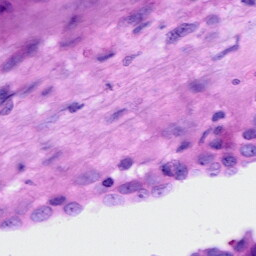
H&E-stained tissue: Ovarian